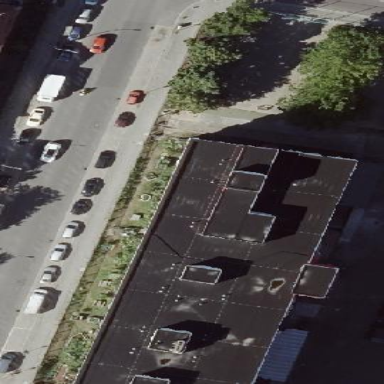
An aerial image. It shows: Commercial building.